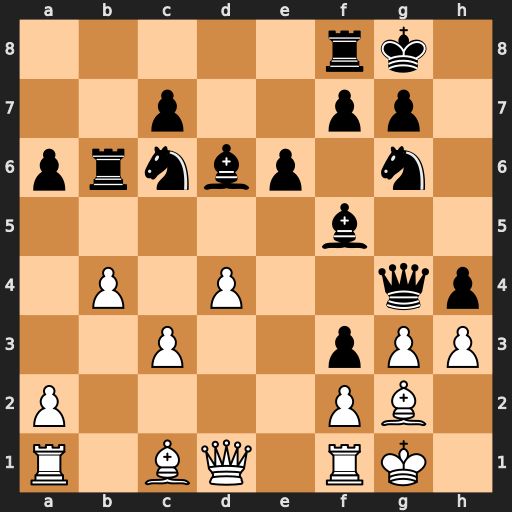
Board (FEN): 5rk1/2p2pp1/prnbp1n1/5b2/1P1P2qp/2P2pPP/P4PB1/R1BQ1RK1
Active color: w
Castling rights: -
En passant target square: -
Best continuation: hxg4 fxg2 Re1